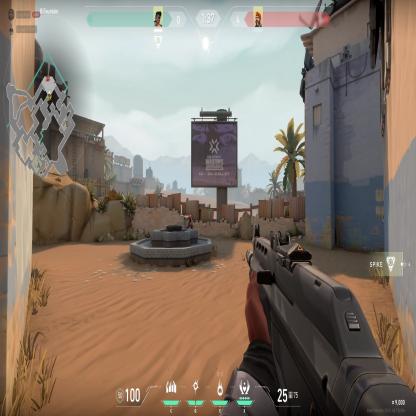
Label: enemy